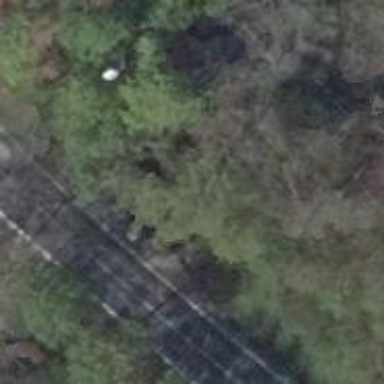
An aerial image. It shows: Emergency access point on the road.